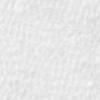
Label: no_change